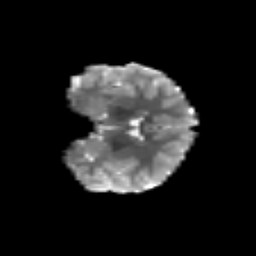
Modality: T2w
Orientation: coronal
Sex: male
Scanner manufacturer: siemens
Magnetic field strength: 3 T
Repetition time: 5 s
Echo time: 0.071 s